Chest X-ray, PA view. Patient: 26 years old, sex F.
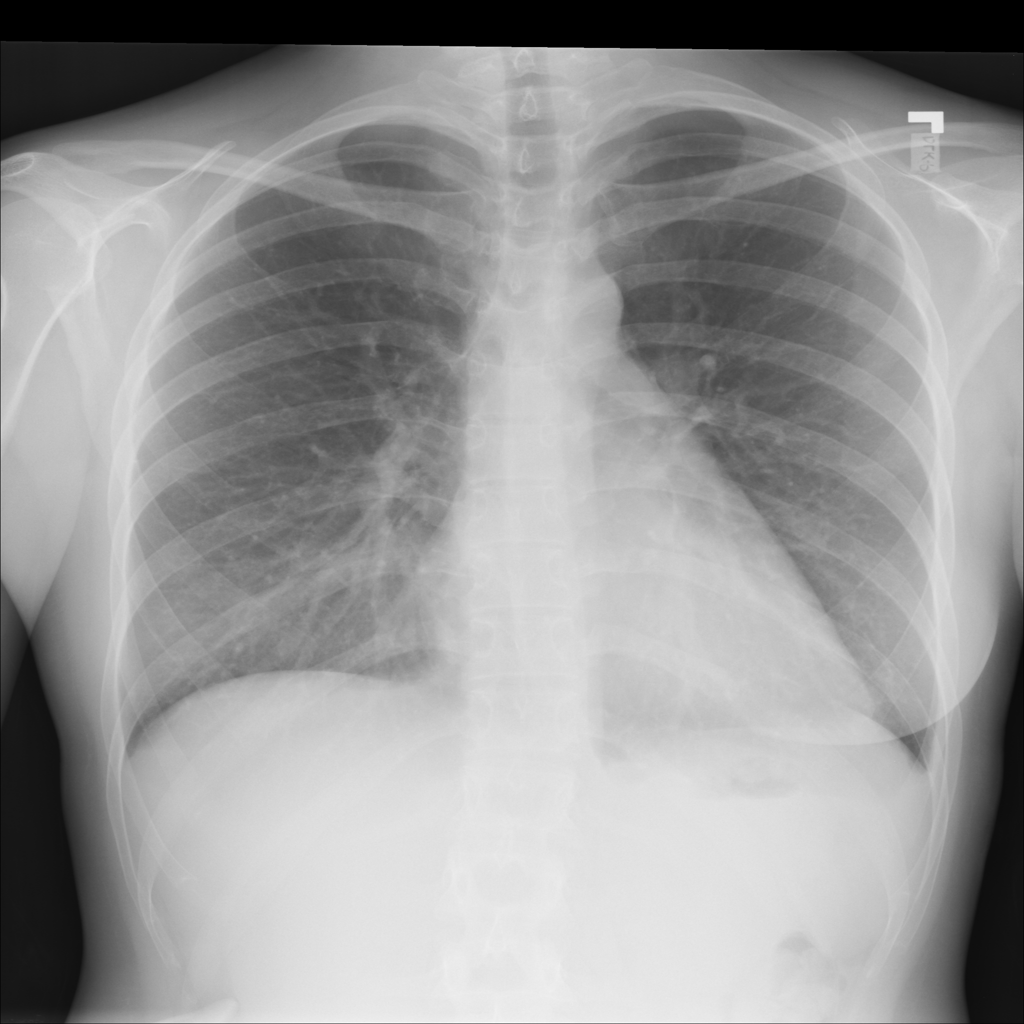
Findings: Effusion, Pleural_Thickening